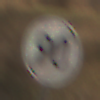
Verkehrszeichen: EndeGeschwindigkeit90
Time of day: SunriseSunset
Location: Outdoor (Nature)
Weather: PartlyCloudy
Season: NotSpecified
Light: Natural